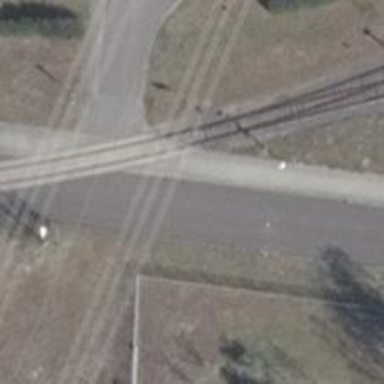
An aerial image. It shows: Crossing for the railway.